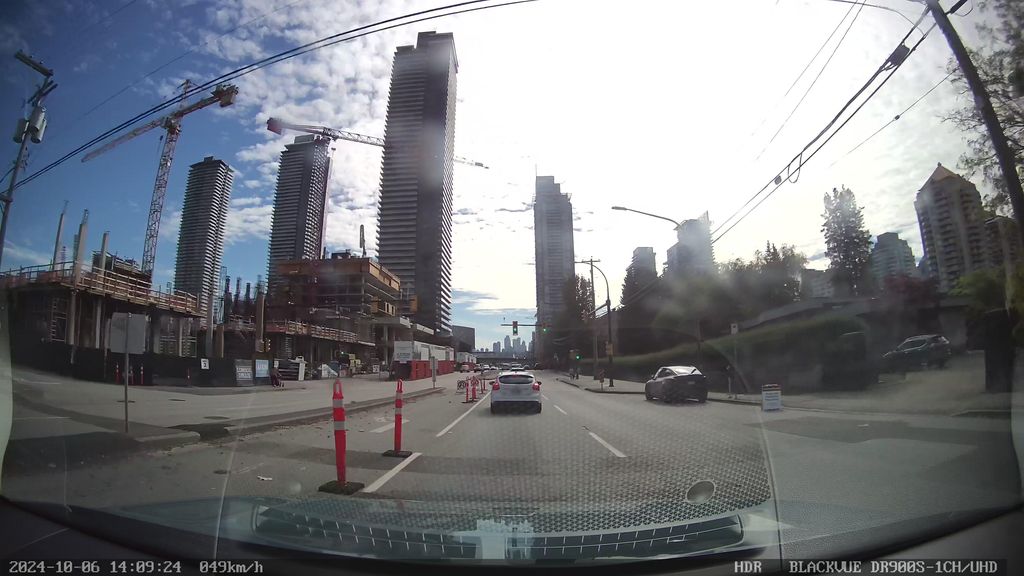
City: vancouver